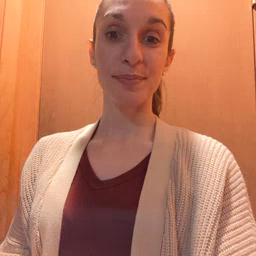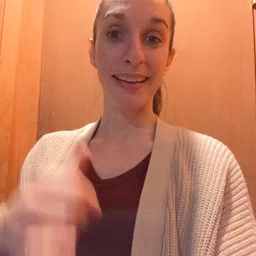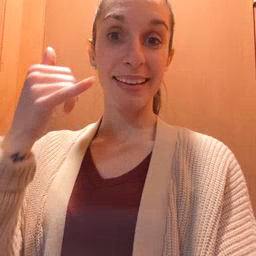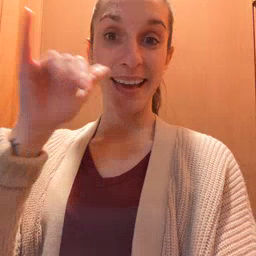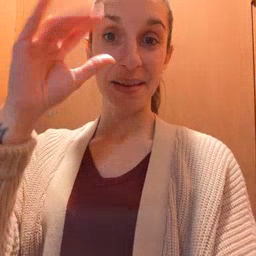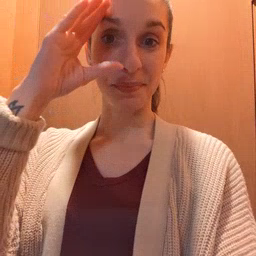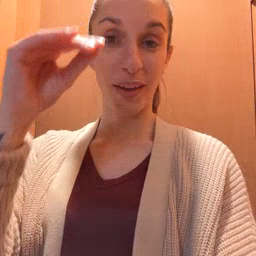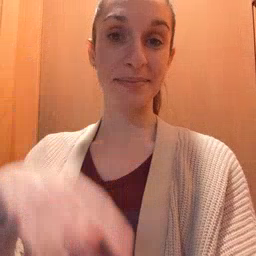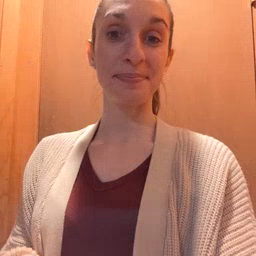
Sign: cowboy